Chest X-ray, PA view. Patient: 37 years old, sex F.
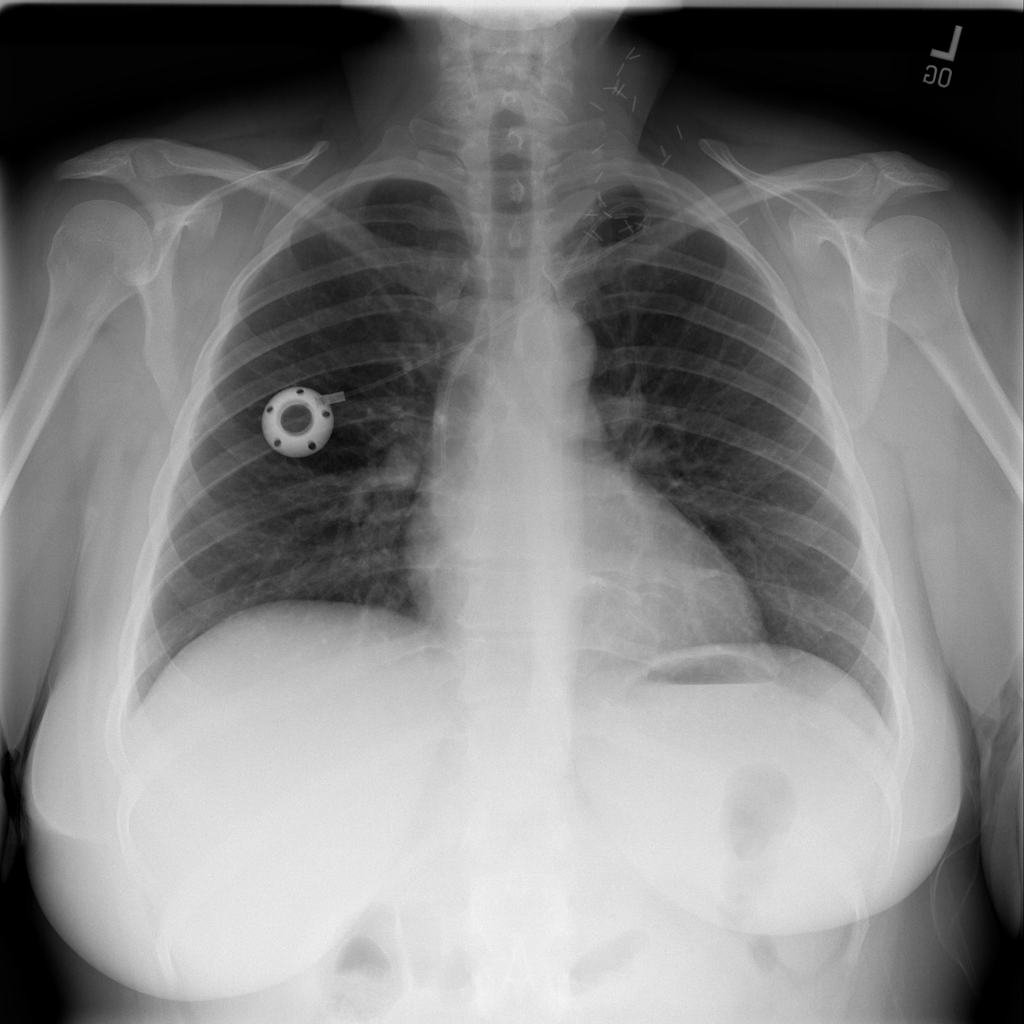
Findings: No Finding